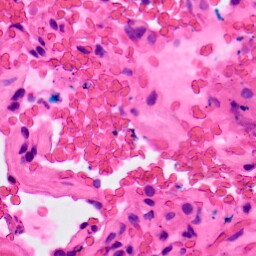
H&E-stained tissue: Lung